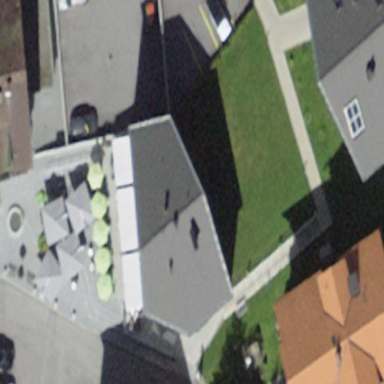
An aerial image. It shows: Gabled roofed apartments building with dark gray roof and light goldenrod yellow facade.